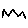
Label: zigzag